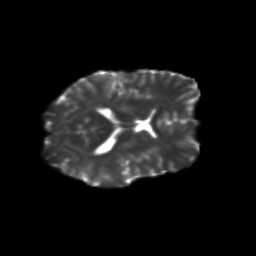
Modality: T2w
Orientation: axial
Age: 26
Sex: female
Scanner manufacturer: siemens
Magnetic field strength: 3 T
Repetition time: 3.5 s
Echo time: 0.113 s